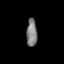
Tissue: skin
Cell type: Myeloid cells
Senescence score: 0.682
Nuclear area (px): 288
Mean DAPI intensity: 126.406